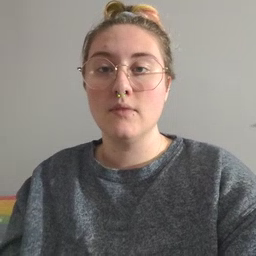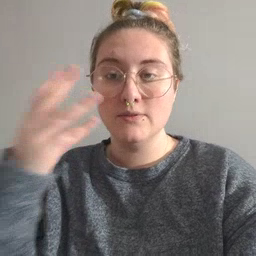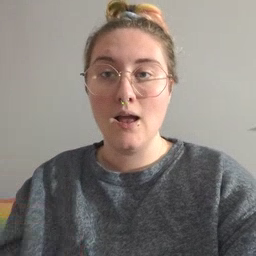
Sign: outside